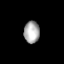
Tissue: skin
Cell type: Fibroblasts
Senescence score: 0.7248
Nuclear area (px): 334
Mean DAPI intensity: 171.955